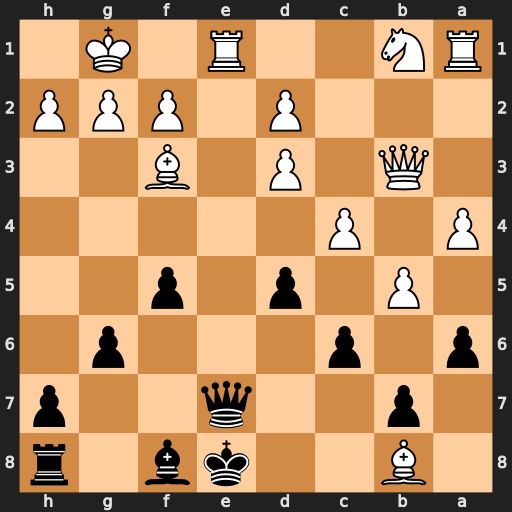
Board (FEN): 1B2kb1r/1p2q2p/p1p3p1/1P1p1p2/P1P5/1Q1P1B2/3P1PPP/RN2R1K1
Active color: b
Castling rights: k
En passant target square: -
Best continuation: Qxe1#